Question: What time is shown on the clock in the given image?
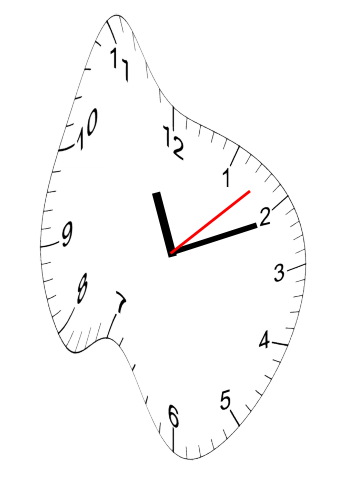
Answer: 11:11:08